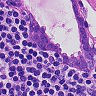
Metastatic tissue present: yes